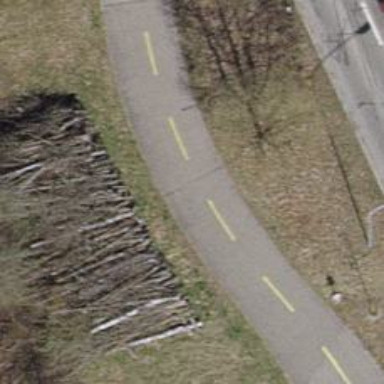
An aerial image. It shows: Asphalt path suitable for cycling and walking.